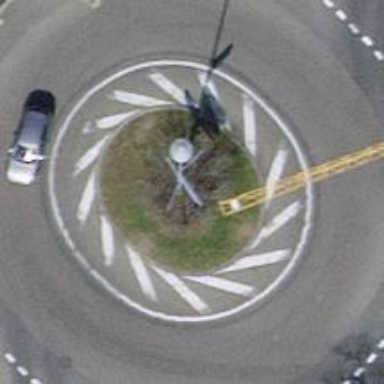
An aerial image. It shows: Primary highway with asphalt surface. The road features roundabout and has separate sidewalks.